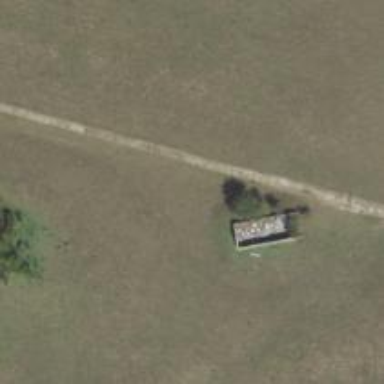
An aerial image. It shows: Military bunker.